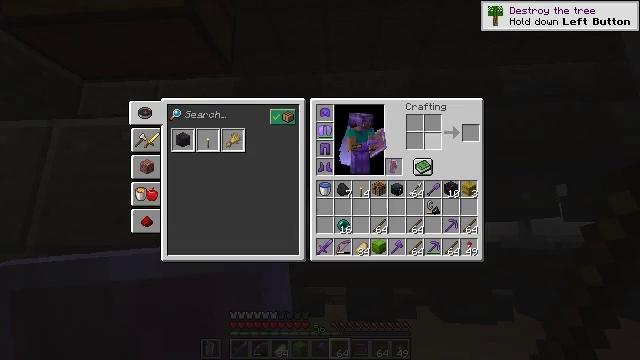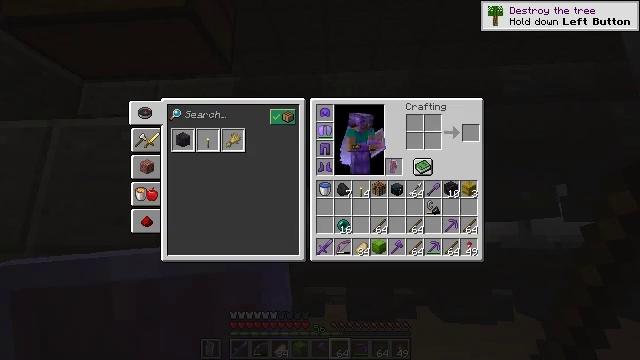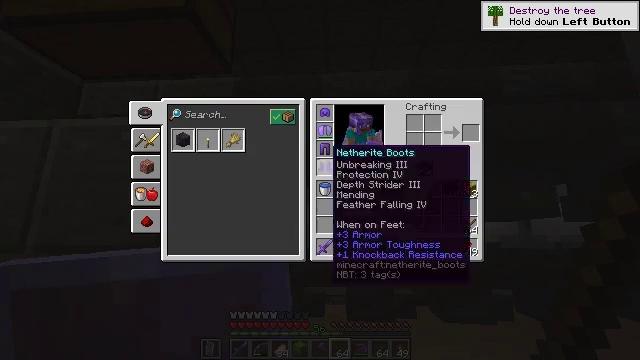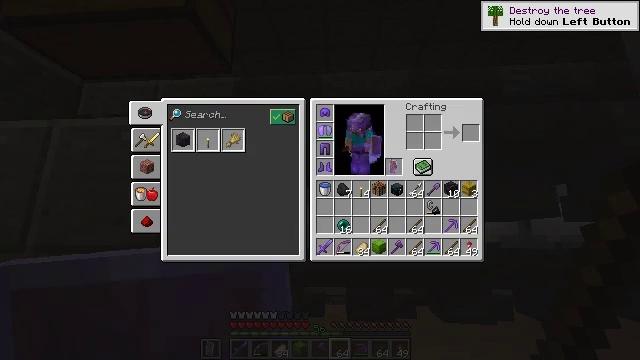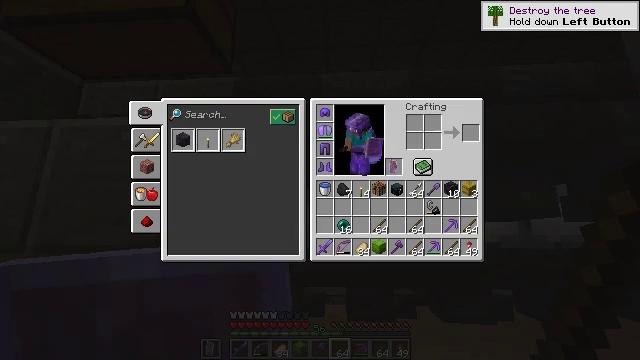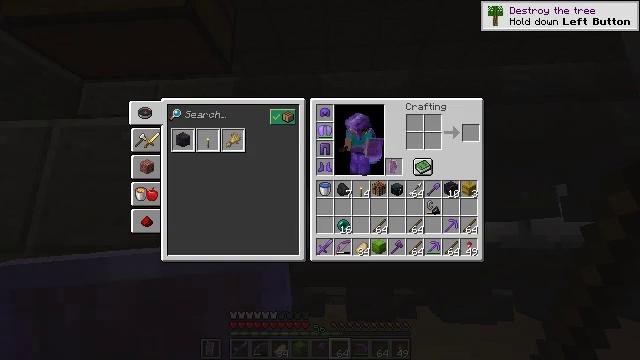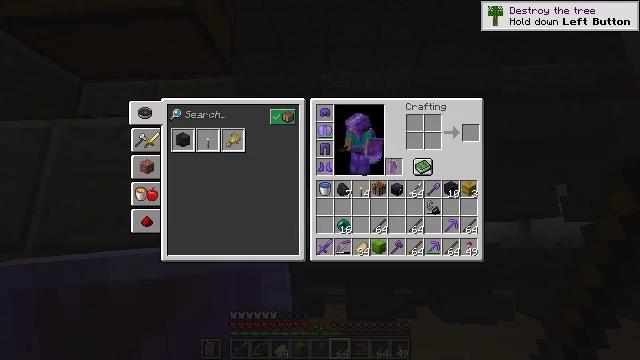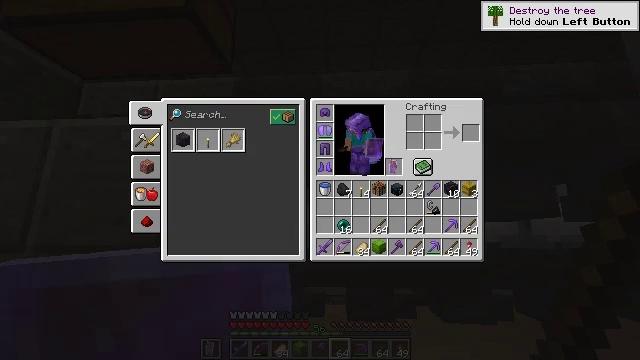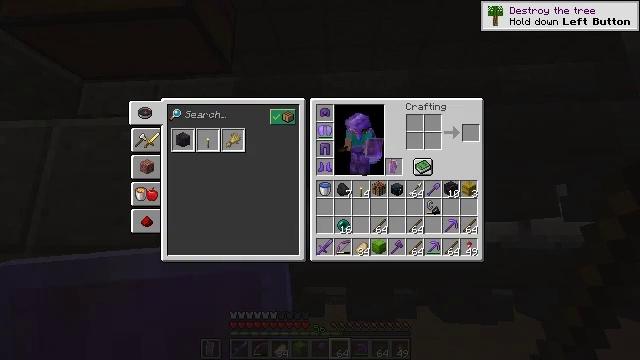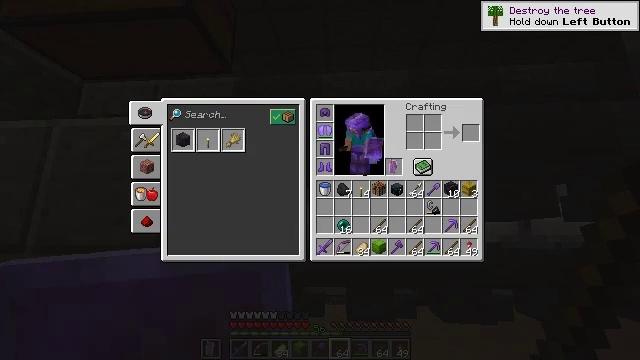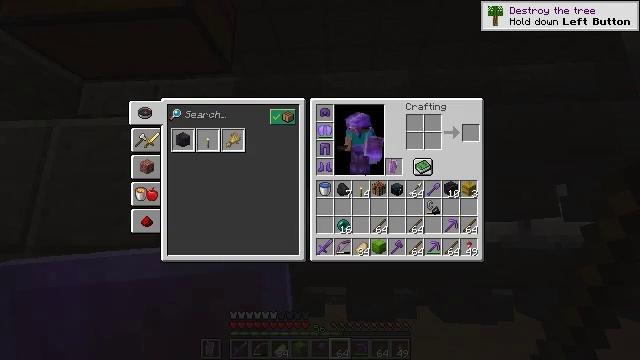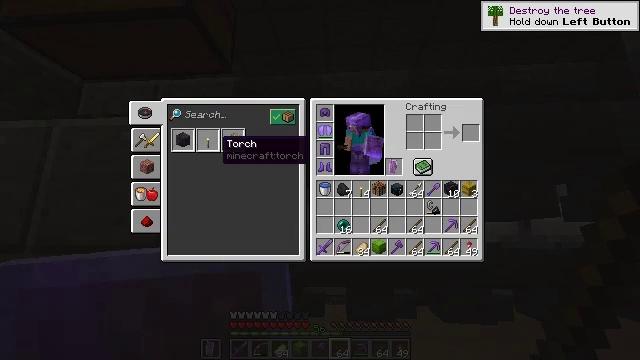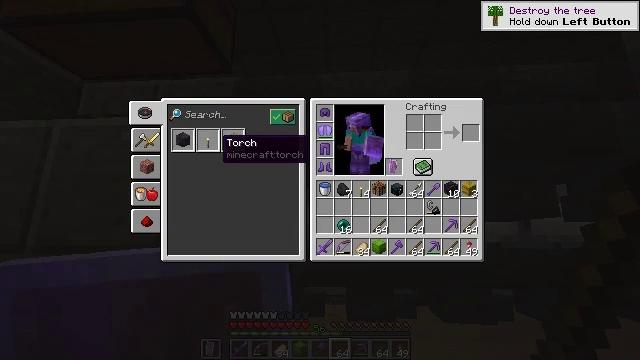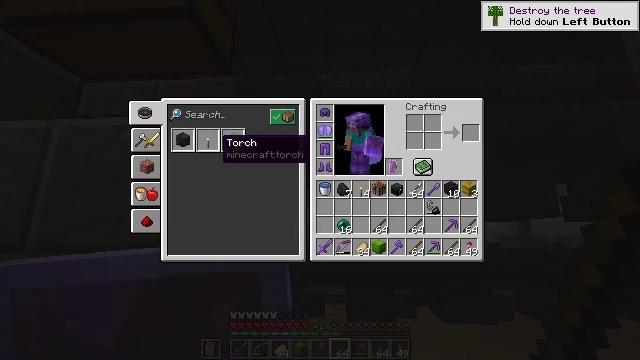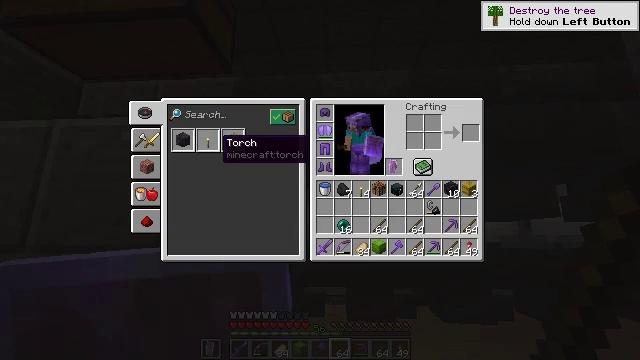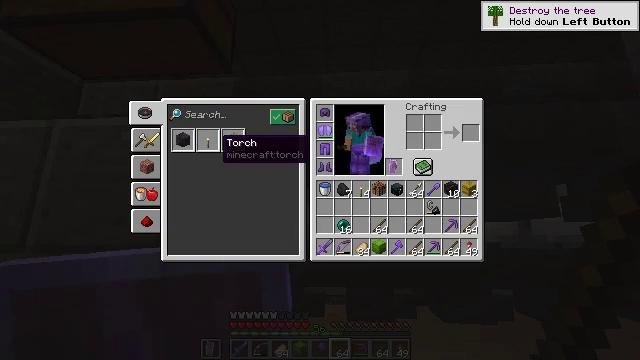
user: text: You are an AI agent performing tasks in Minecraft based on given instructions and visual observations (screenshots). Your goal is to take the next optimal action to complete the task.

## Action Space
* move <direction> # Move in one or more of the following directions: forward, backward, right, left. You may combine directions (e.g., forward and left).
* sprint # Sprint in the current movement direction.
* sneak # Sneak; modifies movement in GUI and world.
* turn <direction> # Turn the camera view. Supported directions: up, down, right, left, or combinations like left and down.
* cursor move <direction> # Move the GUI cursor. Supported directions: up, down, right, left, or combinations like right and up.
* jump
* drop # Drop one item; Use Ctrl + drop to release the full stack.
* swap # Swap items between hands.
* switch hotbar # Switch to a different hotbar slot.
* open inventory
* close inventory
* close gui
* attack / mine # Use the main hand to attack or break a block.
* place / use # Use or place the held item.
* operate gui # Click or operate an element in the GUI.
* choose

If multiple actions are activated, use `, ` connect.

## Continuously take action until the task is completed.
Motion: motion action
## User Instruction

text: Mine the lime shulker box to pick it up.
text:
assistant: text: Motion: sneak, turn left and down
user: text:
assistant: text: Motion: sneak, turn left and down
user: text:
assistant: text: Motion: sneak, turn left and down
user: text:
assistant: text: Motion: sneak, turn left
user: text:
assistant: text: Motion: sneak
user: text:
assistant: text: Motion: sneak
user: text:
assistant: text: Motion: sneak
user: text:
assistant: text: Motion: sneak
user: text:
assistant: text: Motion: sneak, turn left and up
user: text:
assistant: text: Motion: sneak, turn left
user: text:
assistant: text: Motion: sneak
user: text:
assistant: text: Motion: sneak
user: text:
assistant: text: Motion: sneak
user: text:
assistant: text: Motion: sneak
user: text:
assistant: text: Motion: sneak
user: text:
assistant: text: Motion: sneak
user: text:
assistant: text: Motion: sneak
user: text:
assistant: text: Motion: sneak
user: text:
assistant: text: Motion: sneak
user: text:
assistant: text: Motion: sneak
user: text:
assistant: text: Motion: no_op
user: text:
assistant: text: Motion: no_op
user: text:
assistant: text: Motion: no_op
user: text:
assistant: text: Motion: no_op
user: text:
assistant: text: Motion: no_op
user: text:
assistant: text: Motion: no_op
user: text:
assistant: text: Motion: no_op
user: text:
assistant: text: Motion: no_op
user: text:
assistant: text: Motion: no_op
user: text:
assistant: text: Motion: turn left and up